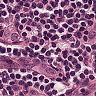
Metastatic tissue present: no